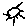
Label: sun